Question: I have a simple service which I'm using to POST data to a Rails controller.
My service looks something like this:
'''
app.service('autoRulesService', function($http) {
return({
createRule: createRule
});
function createRule() {
var request = $http({
method: 'POST',
url: '/rules.json',
data: { one: 'two }
});
return request.then(handleSuccess, handleError);
}
function handleSuccess() {
// body omitted...
}
function handleError() {
// body omitted...
}
});
'''
I use that service in my controller in a pretty standard way:
'''
$scope.saveRule = function() {
rulesService.createRule().then(function() {
// do stuff...
});
}
'''
The problem is that I get a weird unwanted key in my parameters when I inspect the sent data in the Rails log. Where is the '"rule"' parameter coming from?
'''
Processing by AutoAnalysis::RulesController#create as JSON
Parameters: {"one"=>"two", "rule"=>{}}
'''
It doesn't appear in the request payload (as inspected in Chrome Dev tools)

and my controller action is pretty standard (there's no before filters either):
'''
class RulesController < ApplicationController
def create
# NOTE: I'm referencing an :auto_analysis_rule parameter here because
# that's my desired param key name. It doesn't exist in the request
# as shown here.
render json: Rule.create(params[:auto_analysis_rule])
end
end
'''
and I can't find any mention of '$http' inferring a root JSON key from the URL or anything <URL>.
Where is the '"rule"' param key coming from?
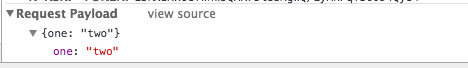
Answer: Rails automatically wraps parameters that are attributes of the model. If 'one' were an attribute of the Rule model, the payload would look like: '{"rule" => {"one" => "two"}}'
This functionality removes the need for a top-level key that contains all attributes. In other words, the following payloads would be treated the same if 'attr1' and 'attr2' are fields in the 'MyModel' model:
'''
{ "mymodel" : { "attr1" : "val1", "attr2" : "val2" } }
{ "attr1" : "val1", "attr2" : "val2" }
'''
This functionality can be disabled per-controller or app-wide in an initializer. Check out this answer for more information: <URL>